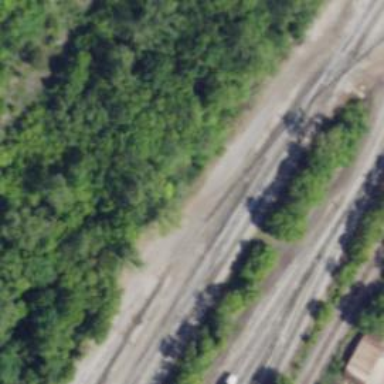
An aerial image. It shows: Railway yard.